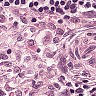
Metastatic tissue present: no